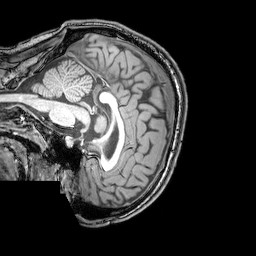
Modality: T1w
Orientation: sagittal
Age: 21
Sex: male
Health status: healthy
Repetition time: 0.081 s
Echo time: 0.037 s